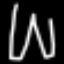
Label: pants